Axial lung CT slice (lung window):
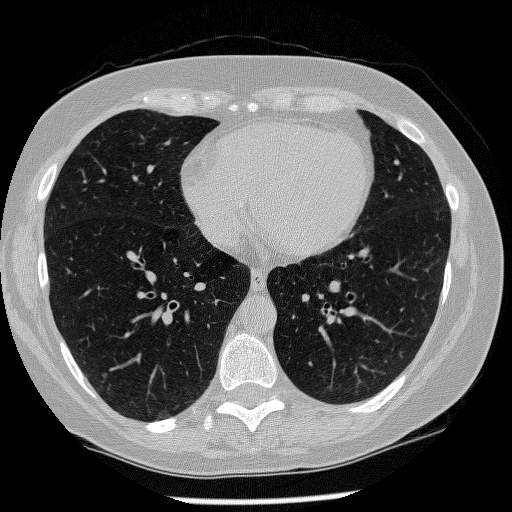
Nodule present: no